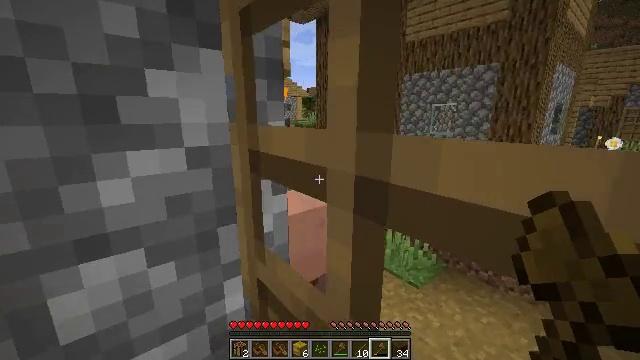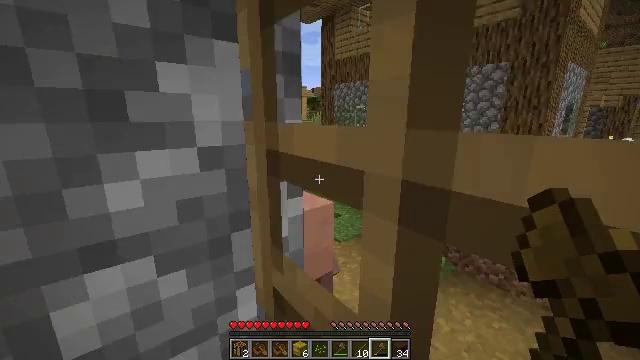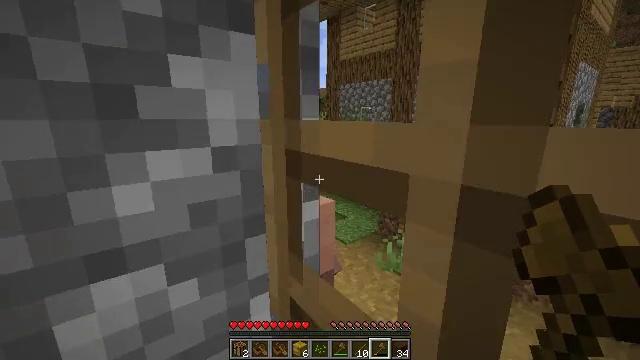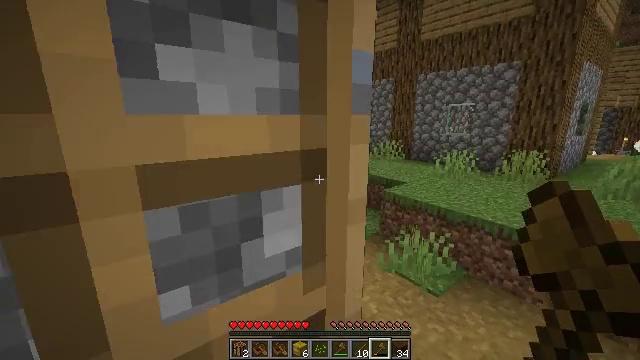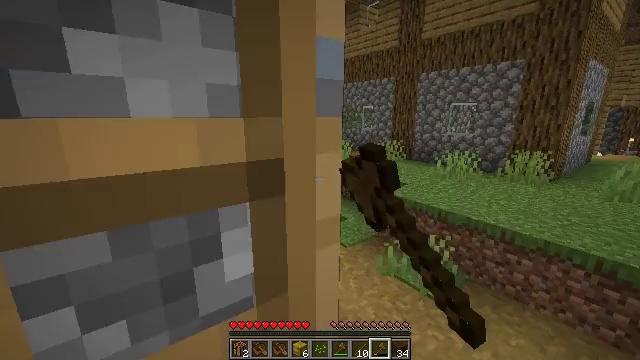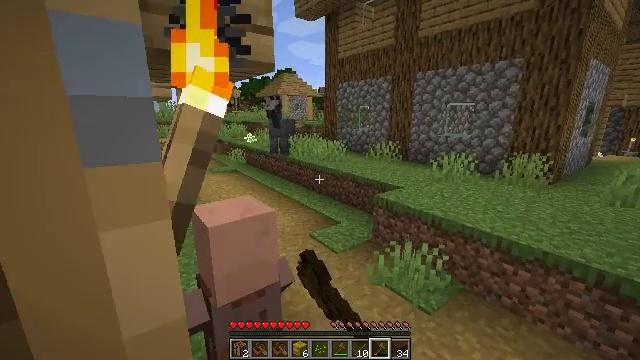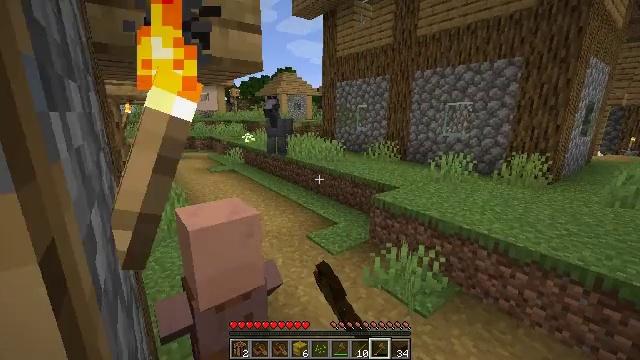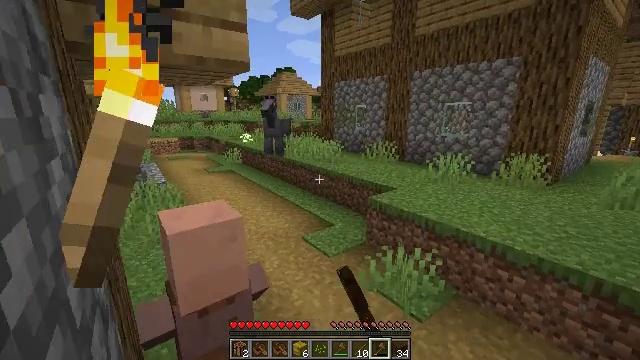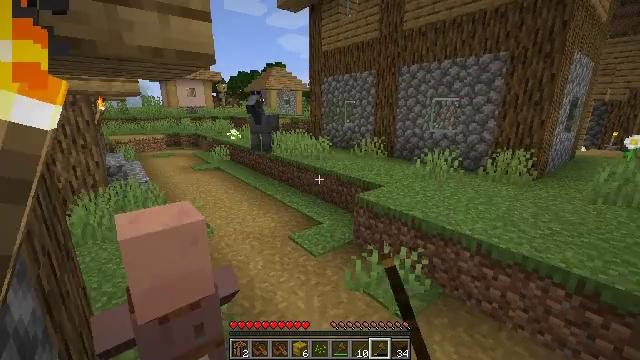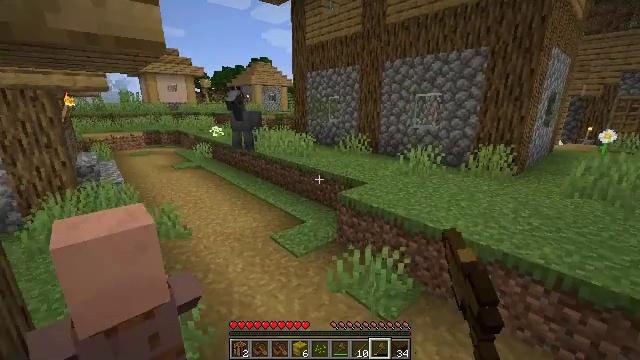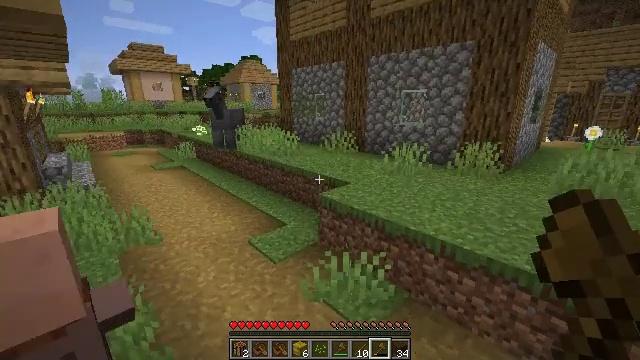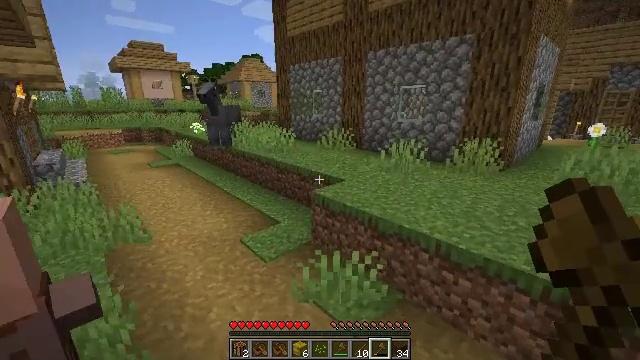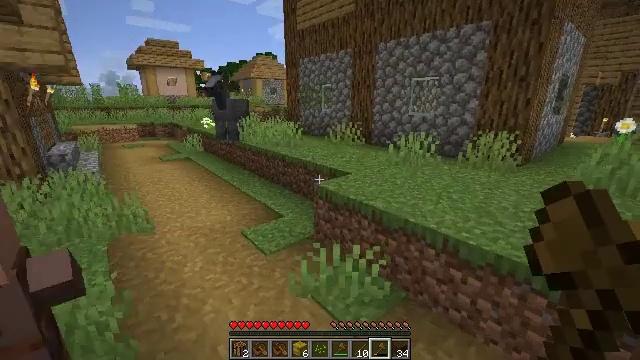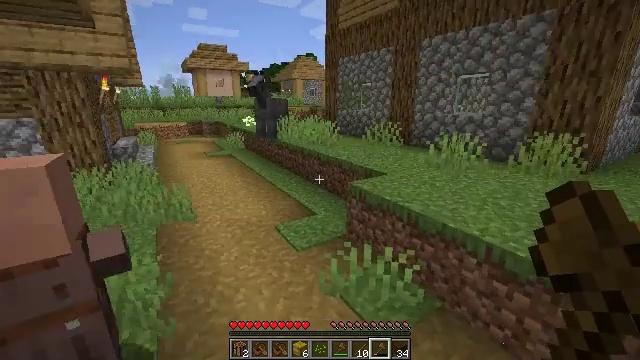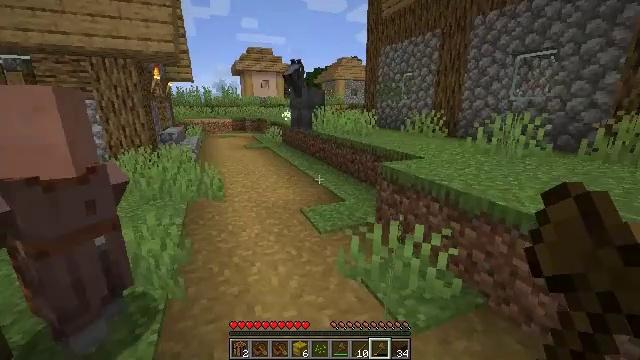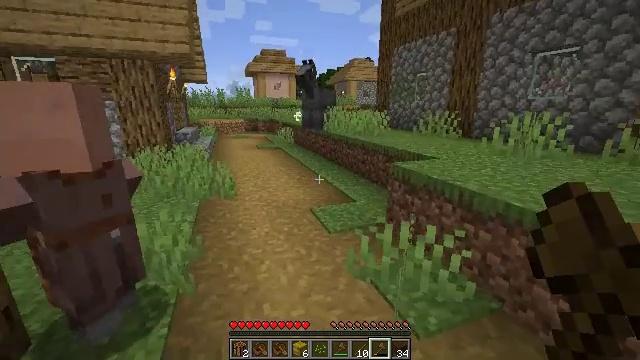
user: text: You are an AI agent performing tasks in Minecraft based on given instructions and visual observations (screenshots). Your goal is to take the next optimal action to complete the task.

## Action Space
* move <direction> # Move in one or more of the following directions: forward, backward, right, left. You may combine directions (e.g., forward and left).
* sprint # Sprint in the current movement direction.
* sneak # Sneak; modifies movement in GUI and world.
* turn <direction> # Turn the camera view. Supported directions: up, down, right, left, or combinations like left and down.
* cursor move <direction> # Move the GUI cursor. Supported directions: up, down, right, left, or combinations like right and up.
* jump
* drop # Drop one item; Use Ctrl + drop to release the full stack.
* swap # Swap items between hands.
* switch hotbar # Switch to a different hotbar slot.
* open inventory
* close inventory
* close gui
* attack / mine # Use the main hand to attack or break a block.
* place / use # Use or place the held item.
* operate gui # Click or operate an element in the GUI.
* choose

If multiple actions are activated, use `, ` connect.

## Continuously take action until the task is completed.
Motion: motion action
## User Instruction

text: Break the white bed to relocate it.
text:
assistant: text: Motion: move forward and move right
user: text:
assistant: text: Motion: move forward and move right
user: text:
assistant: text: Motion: move forward and move right, use / place
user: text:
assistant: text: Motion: move forward and move right, use / place
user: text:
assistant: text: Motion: move forward and move right, use / place
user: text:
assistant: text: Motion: move forward and move right
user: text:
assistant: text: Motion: move forward and move right
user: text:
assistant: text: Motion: move forward and move right, turn right
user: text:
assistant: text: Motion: move forward and move right, turn right
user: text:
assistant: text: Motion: move forward and move right, turn right
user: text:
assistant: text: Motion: move forward and move right
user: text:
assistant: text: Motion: move forward and move right, turn left
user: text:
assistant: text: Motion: move forward, turn left
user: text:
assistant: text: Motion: move forward, turn left
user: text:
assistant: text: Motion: move forward, turn left
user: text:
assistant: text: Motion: move forward
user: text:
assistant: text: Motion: move forward, turn left
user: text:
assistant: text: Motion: move forward, turn left
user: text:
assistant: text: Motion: move forward, turn left
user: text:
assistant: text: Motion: move forward, turn left
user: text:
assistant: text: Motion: move forward, sprint, turn left
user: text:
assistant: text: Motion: move forward, sprint, turn left
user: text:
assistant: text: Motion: move forward, sprint, turn left
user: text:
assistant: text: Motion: move forward, sprint, turn left and down
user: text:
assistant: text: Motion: move forward, sprint, turn left
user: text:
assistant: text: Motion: move forward, sprint, turn left
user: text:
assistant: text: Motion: move forward, sprint, turn left
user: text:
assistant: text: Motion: move forward, sprint, turn left
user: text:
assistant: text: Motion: move forward, sprint
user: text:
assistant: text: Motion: move forward and move right, sprint